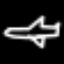
Label: airplane